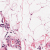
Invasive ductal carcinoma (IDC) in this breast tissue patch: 0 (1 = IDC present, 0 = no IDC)